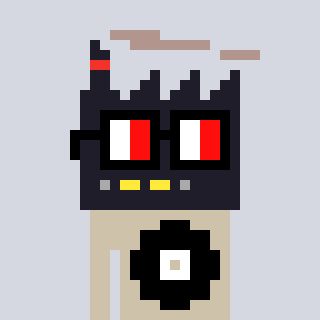
a pixel art character with square glasses with black frames and red eyes, a factory-shaped head and a bege-colored body on a cool background